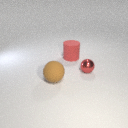
small red metal sphere to the right of large red rubber cylinder